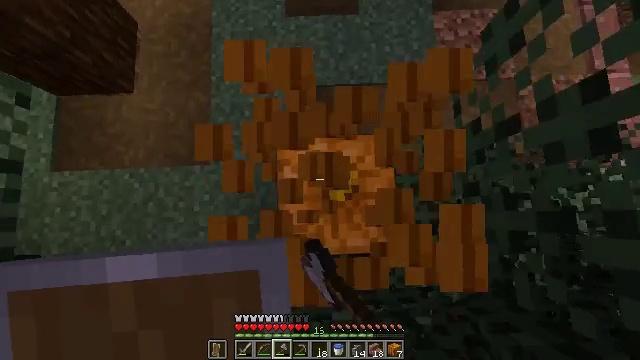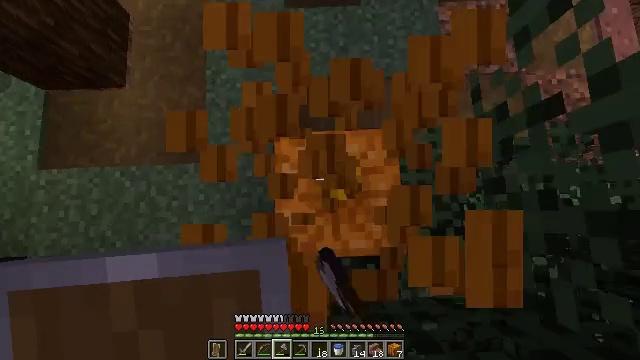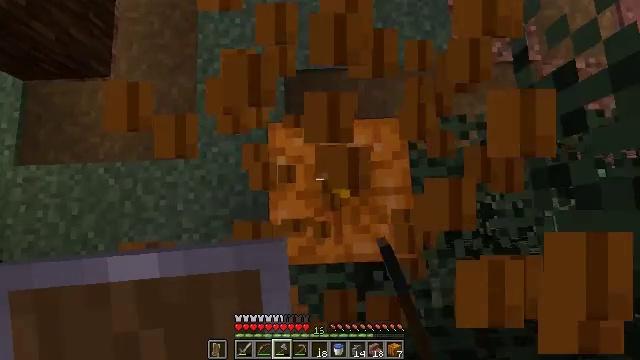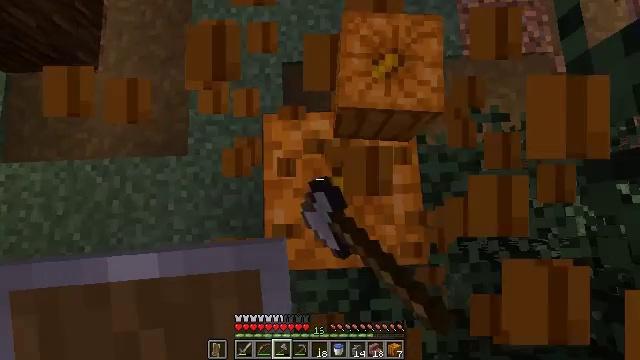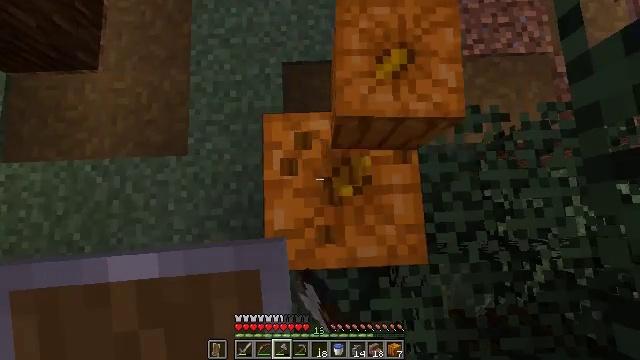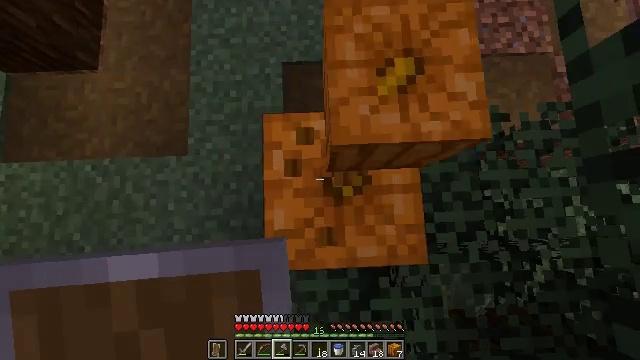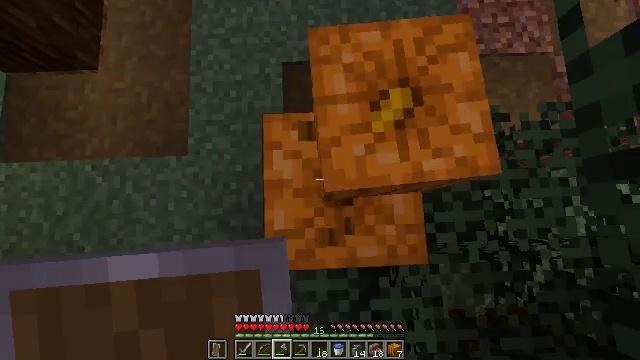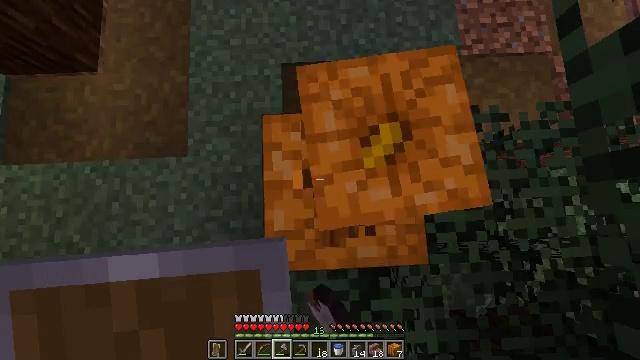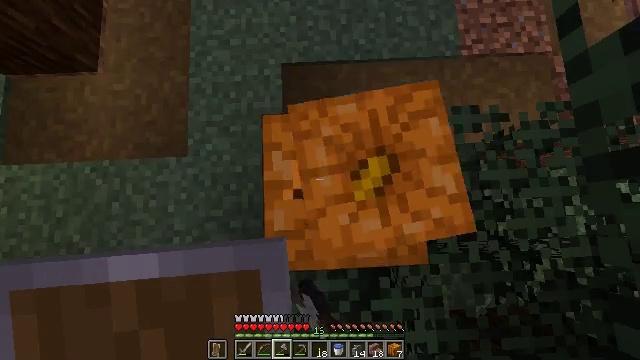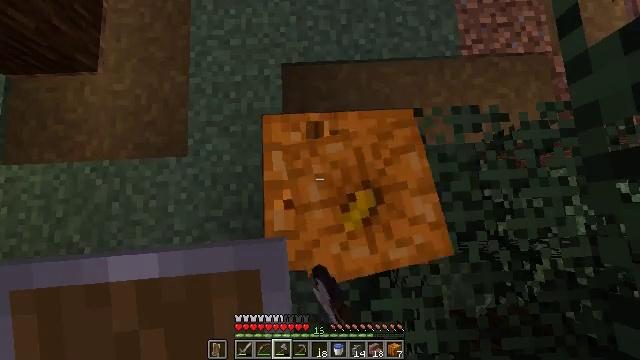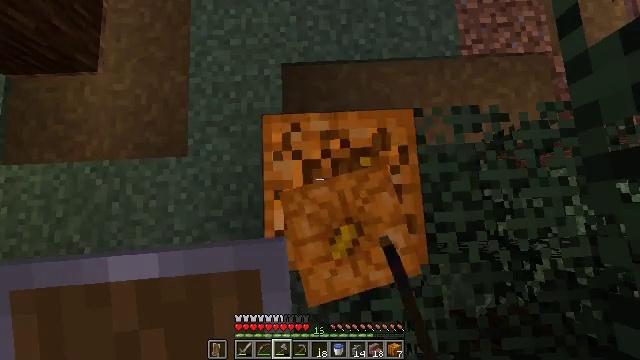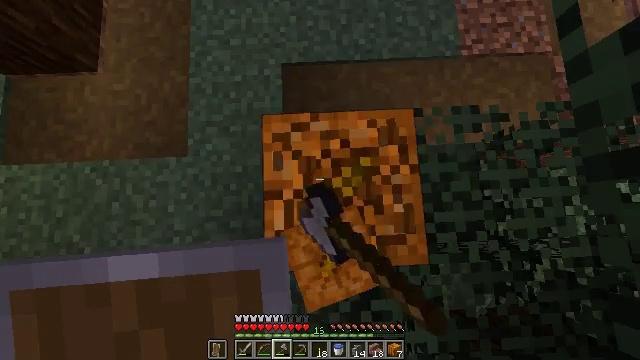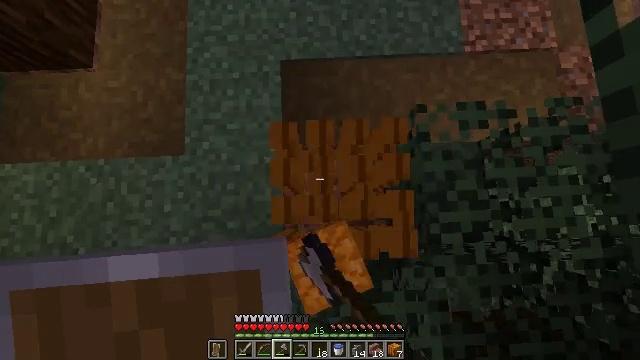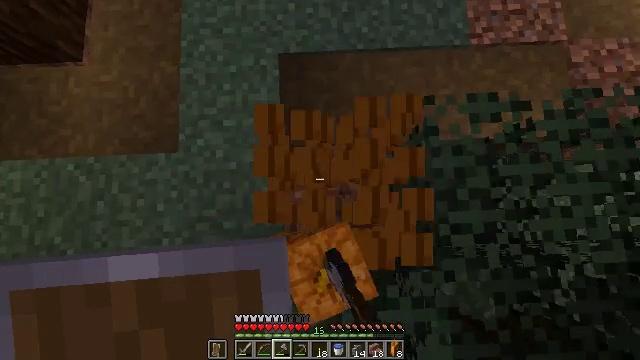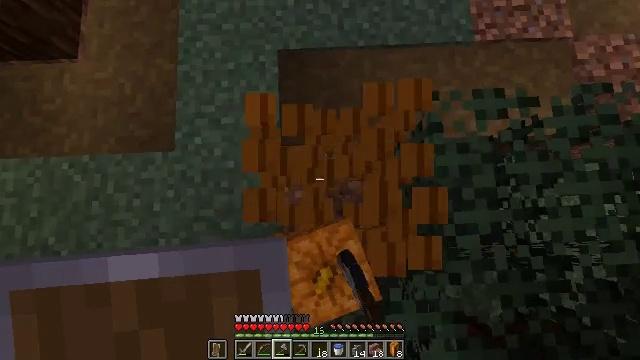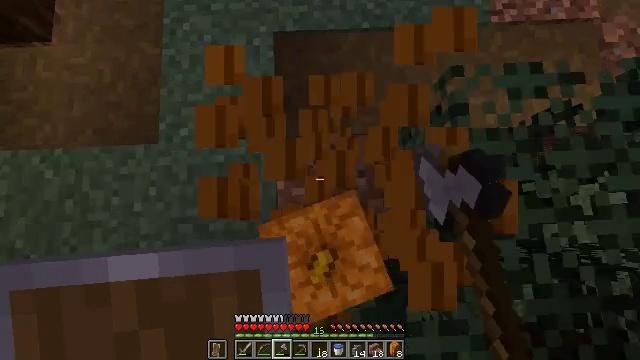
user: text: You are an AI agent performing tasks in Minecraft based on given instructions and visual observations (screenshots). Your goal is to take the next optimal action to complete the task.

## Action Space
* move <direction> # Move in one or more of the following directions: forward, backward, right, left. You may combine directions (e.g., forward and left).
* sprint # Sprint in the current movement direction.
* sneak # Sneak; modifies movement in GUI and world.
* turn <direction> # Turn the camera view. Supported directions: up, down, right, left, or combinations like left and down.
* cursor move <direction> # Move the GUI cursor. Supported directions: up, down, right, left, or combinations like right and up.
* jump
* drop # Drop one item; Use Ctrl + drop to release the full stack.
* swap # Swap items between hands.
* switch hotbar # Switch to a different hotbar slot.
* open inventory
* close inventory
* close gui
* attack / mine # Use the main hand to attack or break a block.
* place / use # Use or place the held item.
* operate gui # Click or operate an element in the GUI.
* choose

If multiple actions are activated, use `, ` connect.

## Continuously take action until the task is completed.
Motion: motion action
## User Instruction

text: Collect the pumpkin by holding left button.
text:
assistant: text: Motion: attack / mine
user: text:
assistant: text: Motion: attack / mine
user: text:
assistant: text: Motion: attack / mine
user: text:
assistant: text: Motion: attack / mine
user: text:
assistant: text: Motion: attack / mine
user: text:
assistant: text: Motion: attack / mine
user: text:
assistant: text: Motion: attack / mine
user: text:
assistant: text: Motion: attack / mine
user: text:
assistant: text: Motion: attack / mine
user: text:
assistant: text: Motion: attack / mine
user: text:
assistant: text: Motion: attack / mine
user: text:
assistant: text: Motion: attack / mine
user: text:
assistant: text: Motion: attack / mine
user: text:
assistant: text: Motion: attack / mine
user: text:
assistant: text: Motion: attack / mine
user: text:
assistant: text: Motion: attack / mine
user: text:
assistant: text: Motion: attack / mine
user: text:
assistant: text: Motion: attack / mine